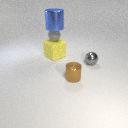
small brown metal cylinder to the left of small gray metal sphere